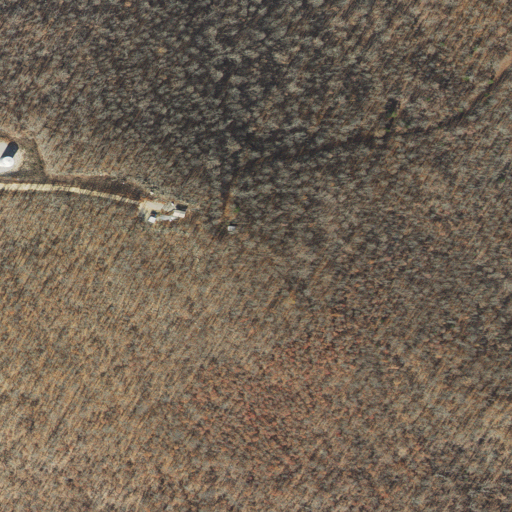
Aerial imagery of mountain in Arkansas named Wallace Knob containing deciduous forest, open development, pasture, and medium intensity development